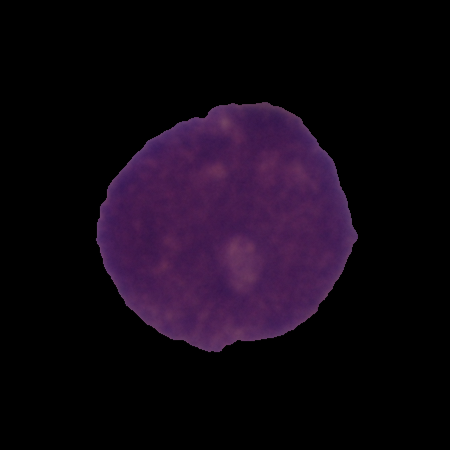
Label: cancer